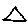
Label: triangle